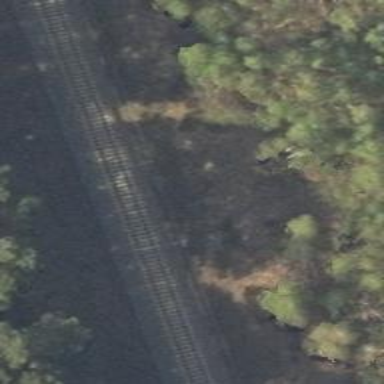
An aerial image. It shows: Milestone along the railway track with catenary mast.